Field crop: maize
Growth stage: 1
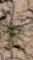
Species: salsola